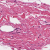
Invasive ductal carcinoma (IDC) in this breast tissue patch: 0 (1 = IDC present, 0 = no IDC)